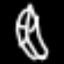
Label: leaf